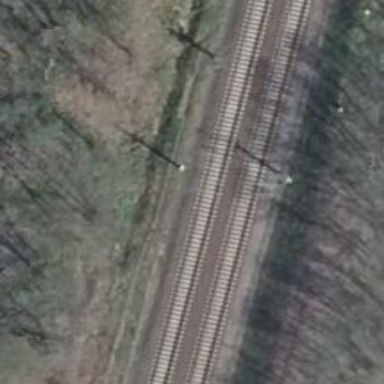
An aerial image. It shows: Milestone along the railway track with catenary mast.